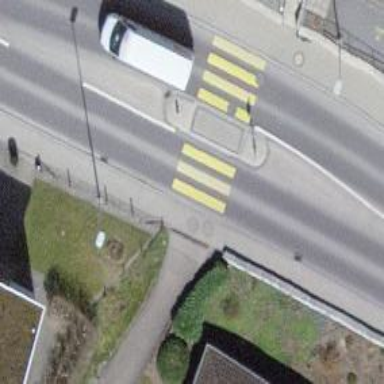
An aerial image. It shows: Uncontrolled zebra crossing with central island.